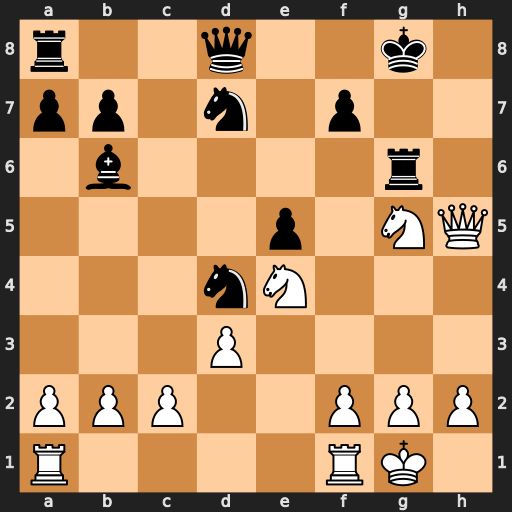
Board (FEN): r2q2k1/pp1n1p2/1b4r1/4p1NQ/3nN3/3P4/PPP2PPP/R4RK1
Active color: w
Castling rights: -
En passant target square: -
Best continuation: Qh7+ Kf8 Qxf7#